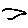
Label: bird